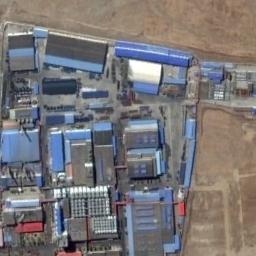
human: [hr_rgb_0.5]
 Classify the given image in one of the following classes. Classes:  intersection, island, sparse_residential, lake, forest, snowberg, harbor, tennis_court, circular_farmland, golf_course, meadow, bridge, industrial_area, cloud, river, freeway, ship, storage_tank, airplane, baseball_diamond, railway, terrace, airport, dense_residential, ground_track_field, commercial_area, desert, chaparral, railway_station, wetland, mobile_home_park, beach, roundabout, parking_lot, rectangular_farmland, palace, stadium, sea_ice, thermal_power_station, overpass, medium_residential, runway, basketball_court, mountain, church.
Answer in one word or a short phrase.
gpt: industrial_area